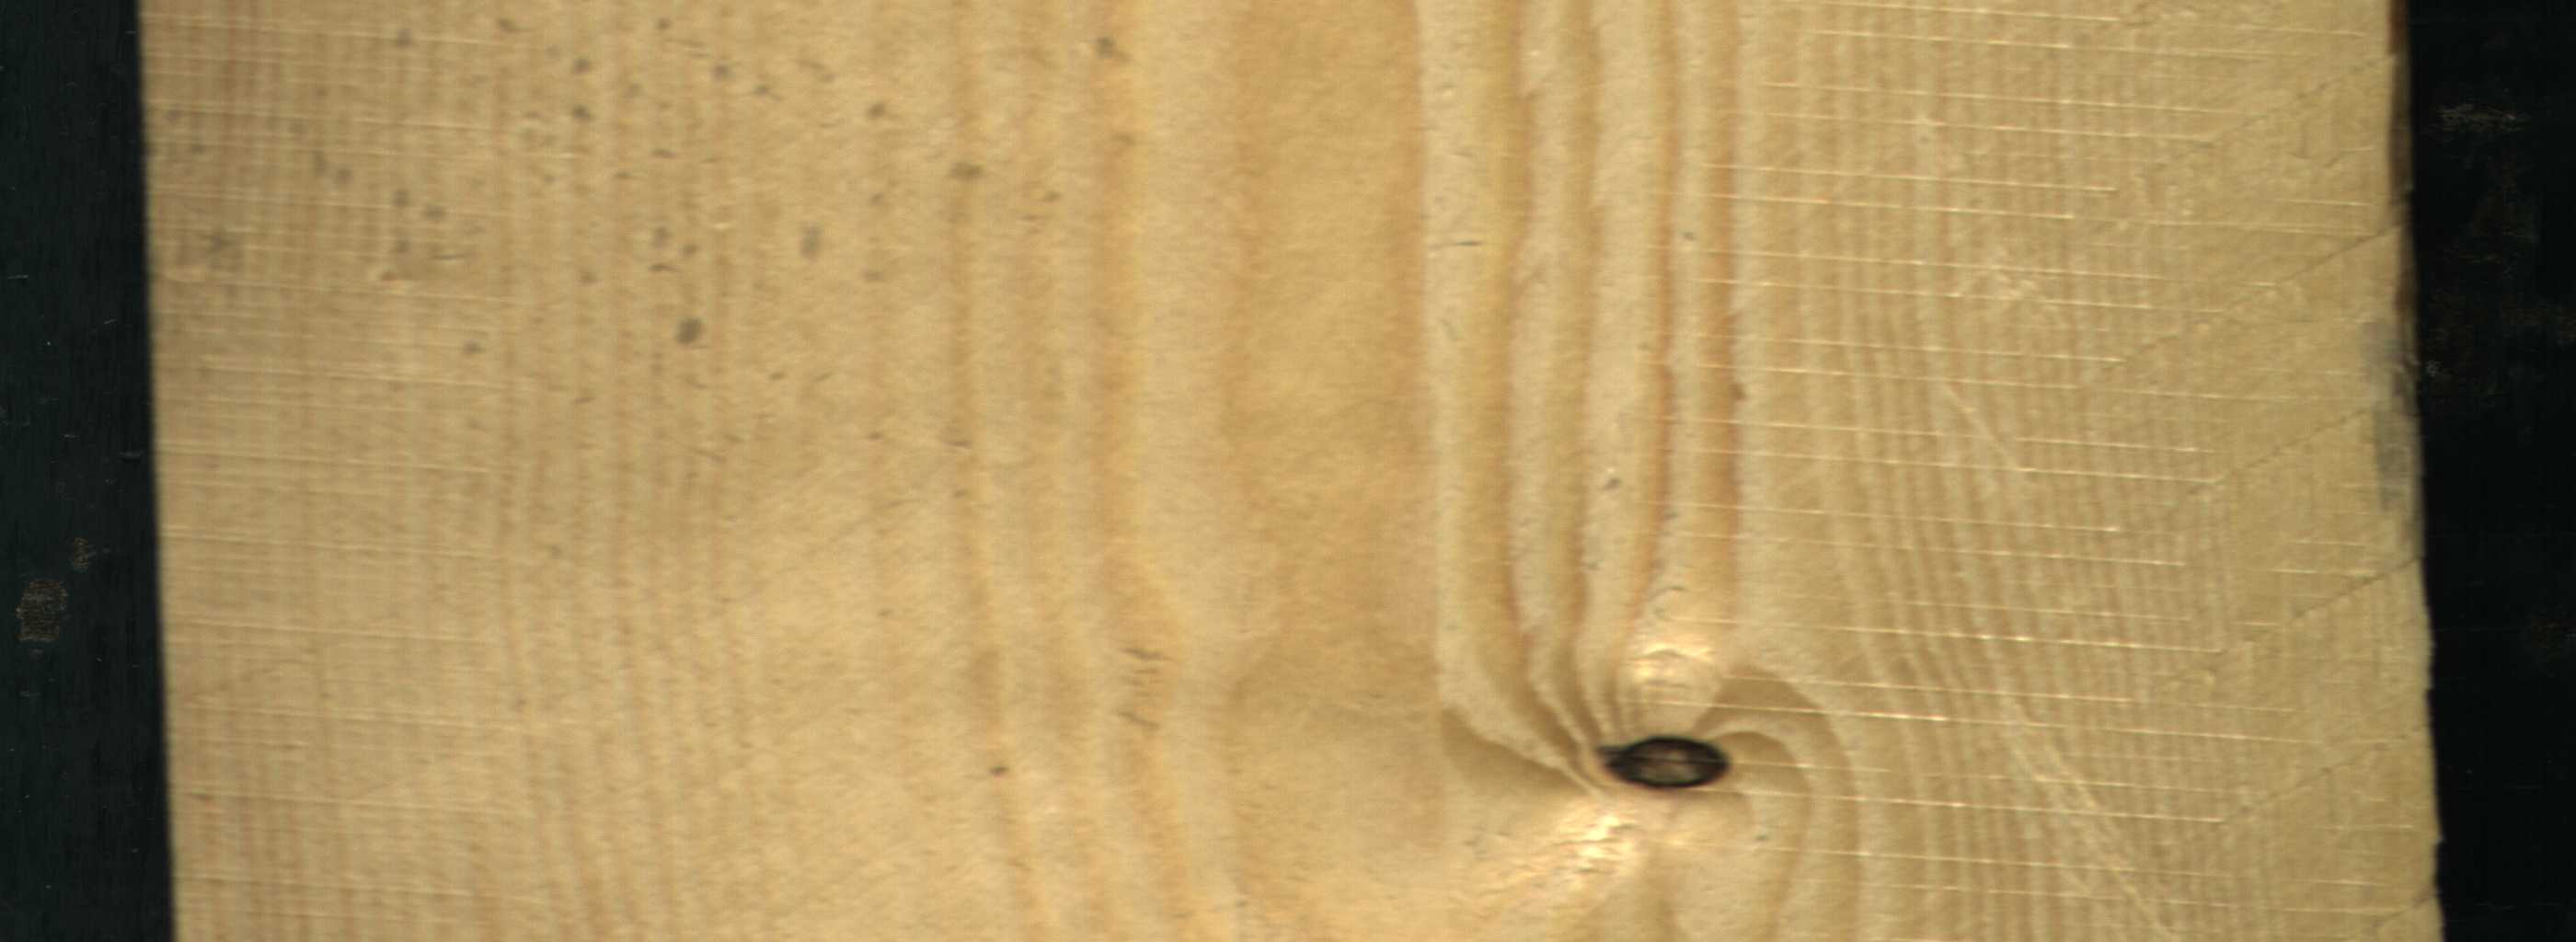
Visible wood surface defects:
Dead_Knot